Interaction volume radius: 5 \u00c5
Interaction volume height: 10 \u00c5
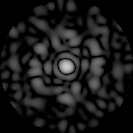
Disorder parameter: 0.8152